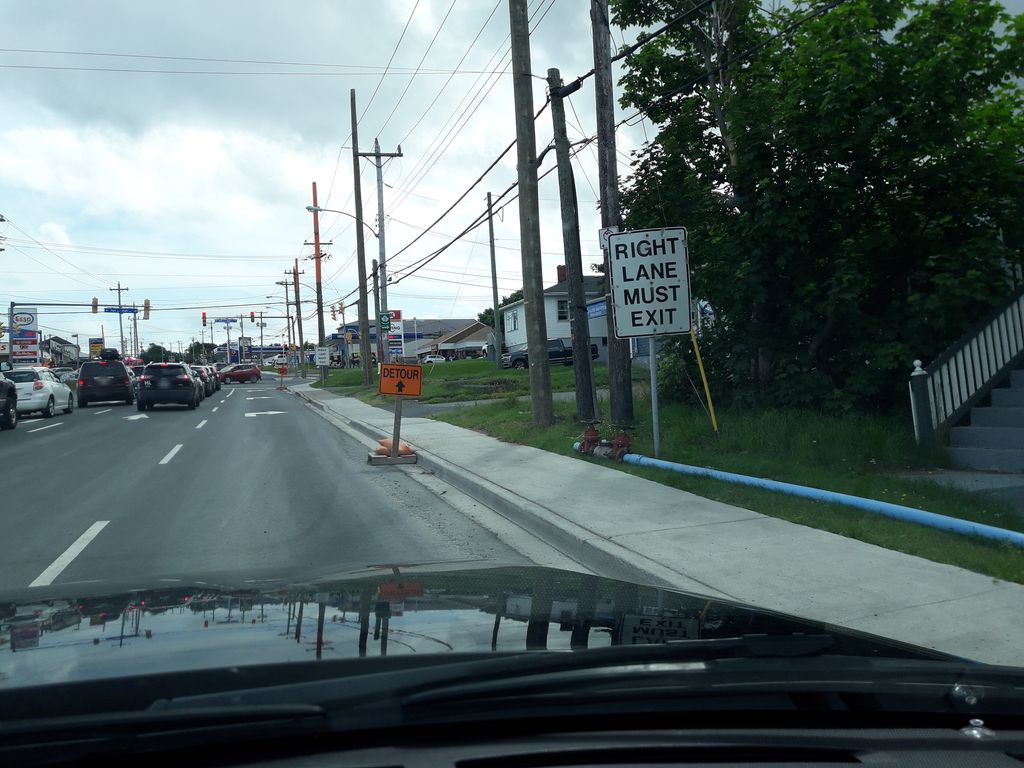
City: st_johns